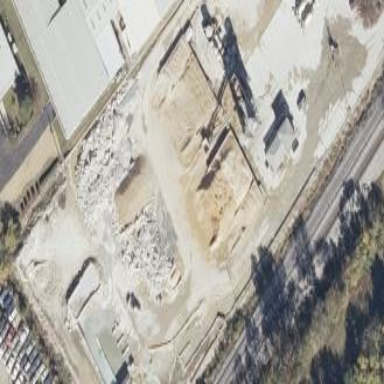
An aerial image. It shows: Industrial area dedicated to concrete plant.